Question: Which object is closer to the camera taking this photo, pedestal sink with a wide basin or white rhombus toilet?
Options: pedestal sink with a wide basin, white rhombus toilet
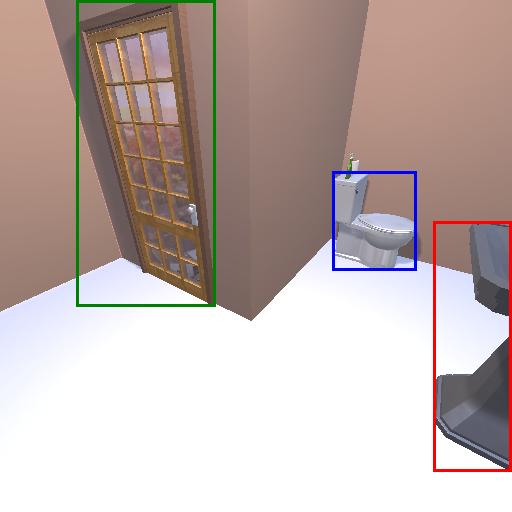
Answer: pedestal sink with a wide basin